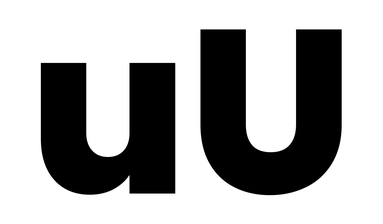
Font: Poppins-ExtraBold